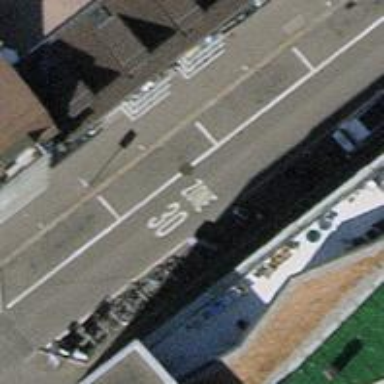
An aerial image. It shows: Parking lane designated for parking.